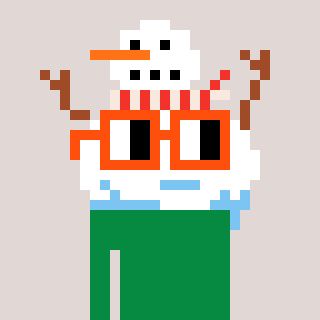
a pixel art character with square orange glasses, a snowman-shaped head and a green-colored body on a warm background